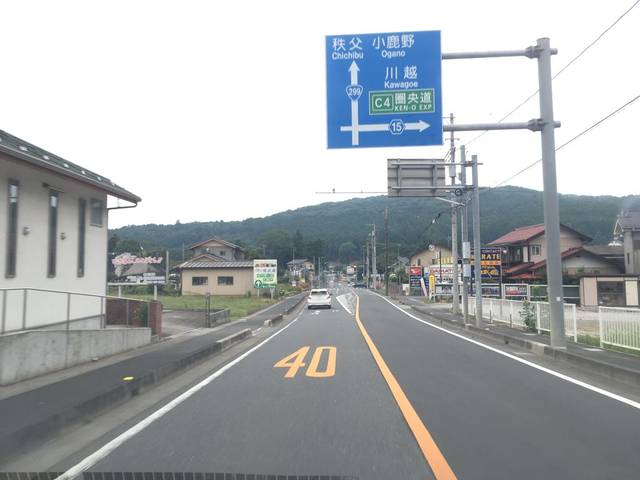
Region: Japan
Coordinates: 35.884, 139.303